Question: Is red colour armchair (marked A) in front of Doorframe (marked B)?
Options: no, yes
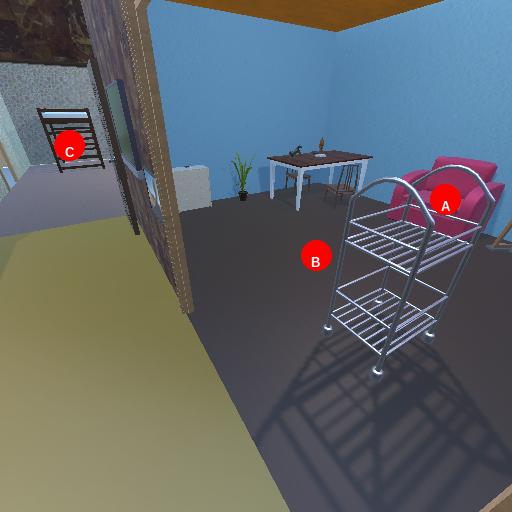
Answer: no